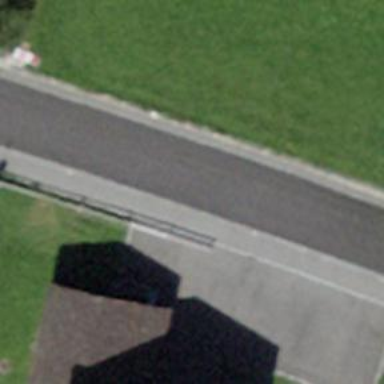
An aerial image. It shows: Bus stop with platform for public transport.